Aerial crown-view tile of a tropical tree (Barro Colorado Island, Panama), acquired 20241216:
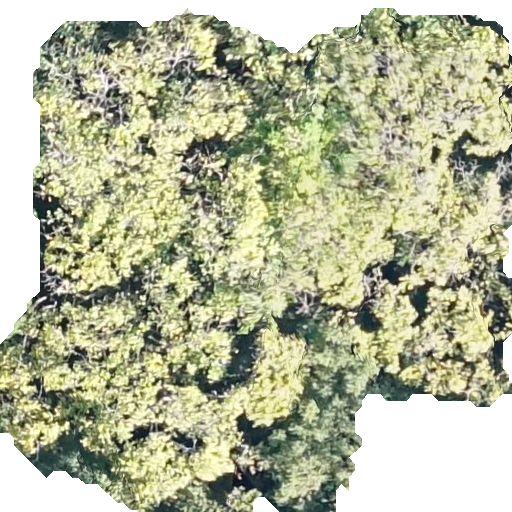
Species: Anacardium excelsum
GBIF accepted scientific name: Anacardium excelsum
Crown area: 316.931 m²